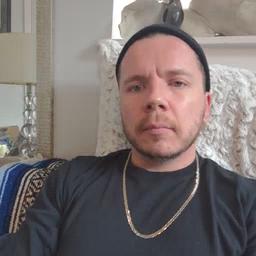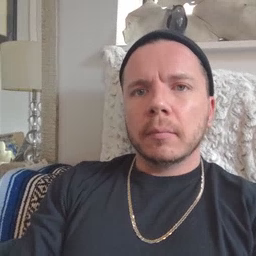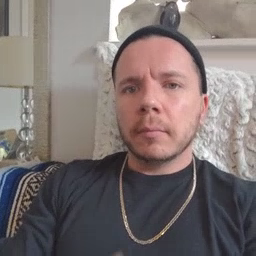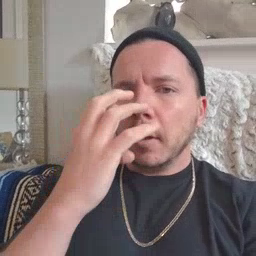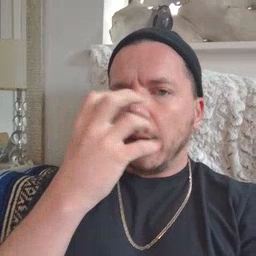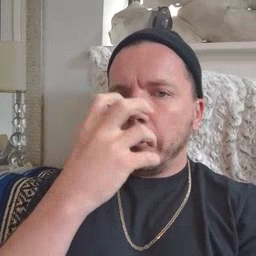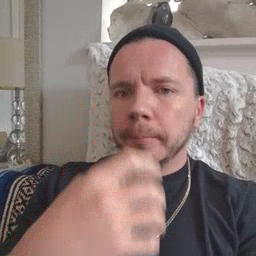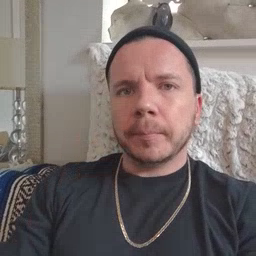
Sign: clown